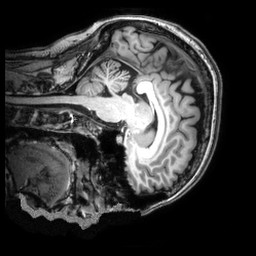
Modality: T1w
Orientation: sagittal
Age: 56
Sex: female
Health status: healthy
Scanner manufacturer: philips
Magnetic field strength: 3 T
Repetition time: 0.008185 s
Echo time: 0.003746 s